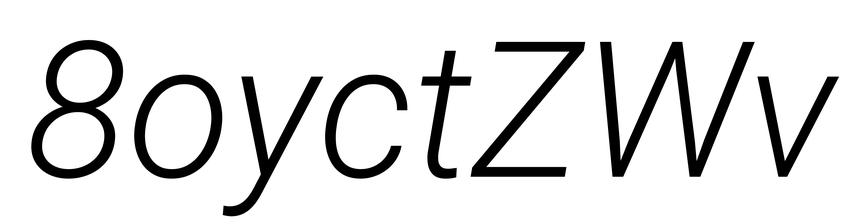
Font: Roboto-Italic_Light_Italic